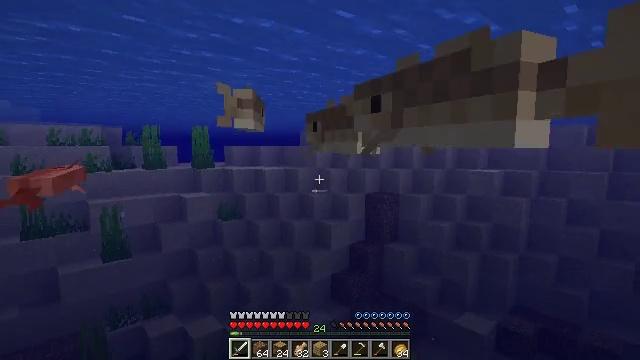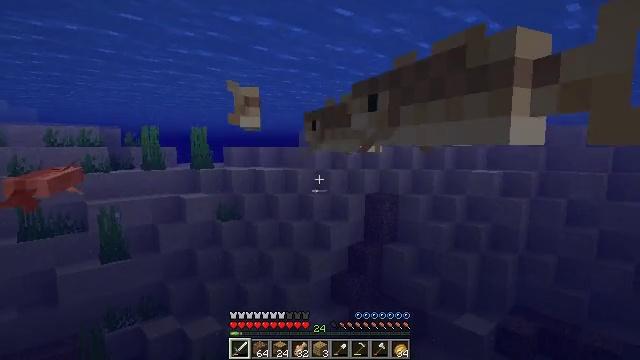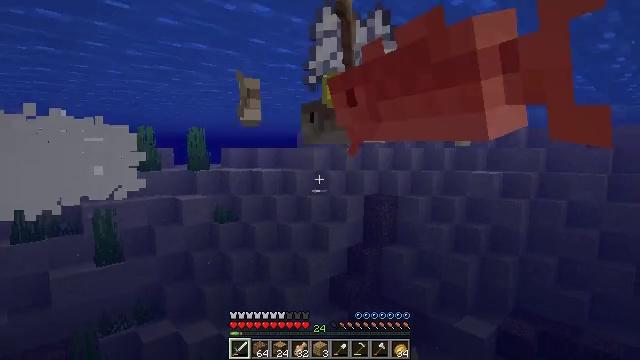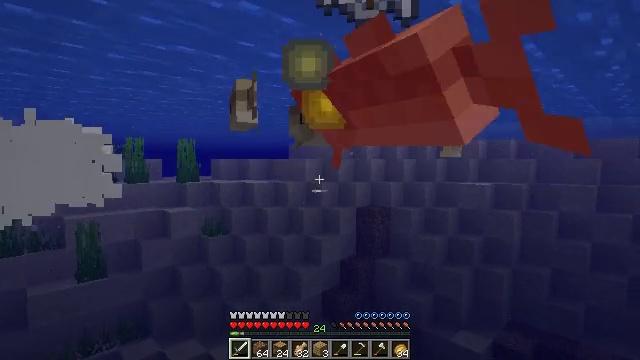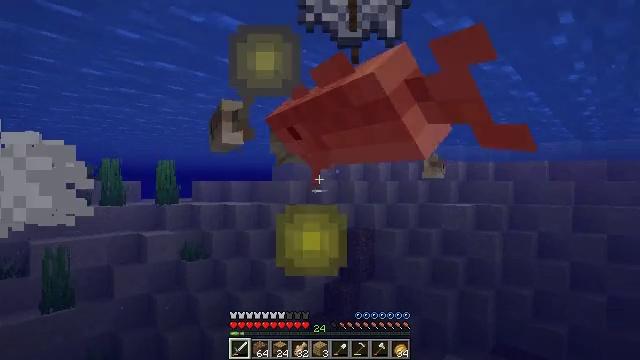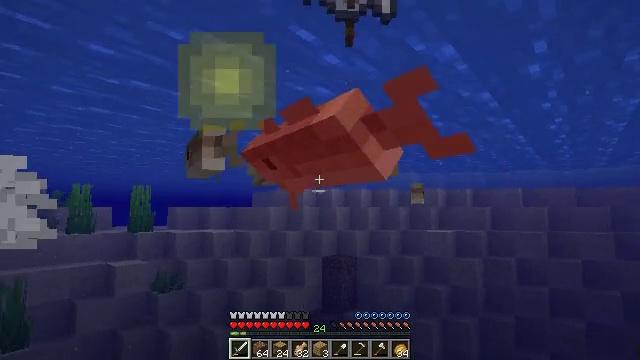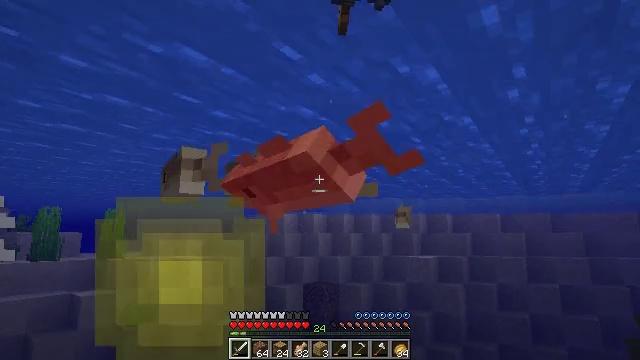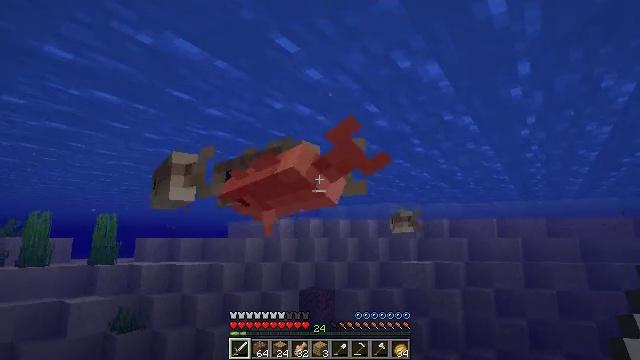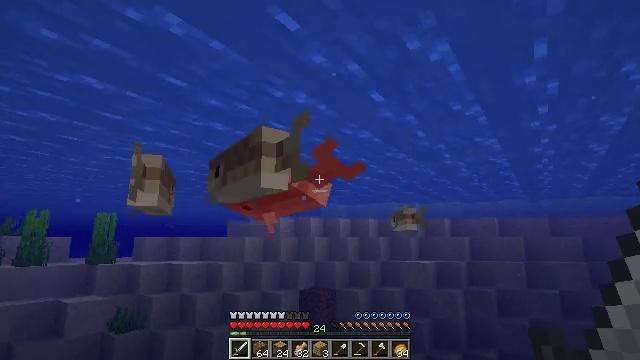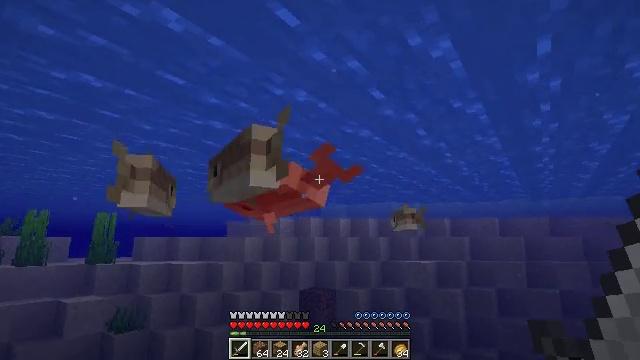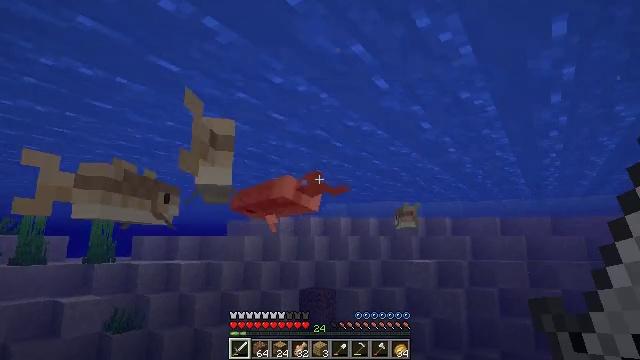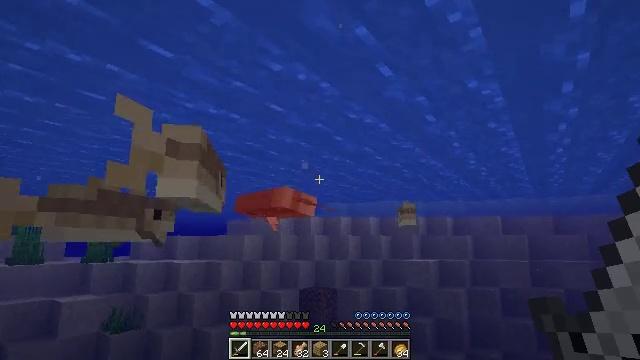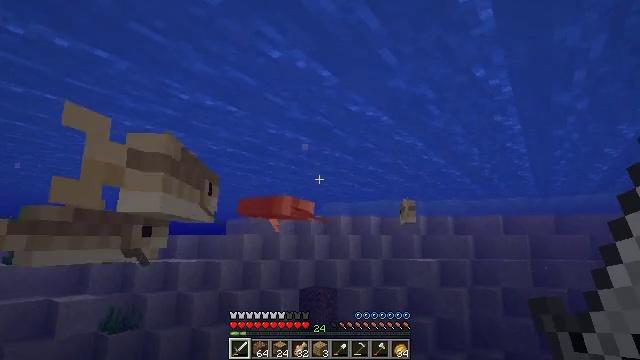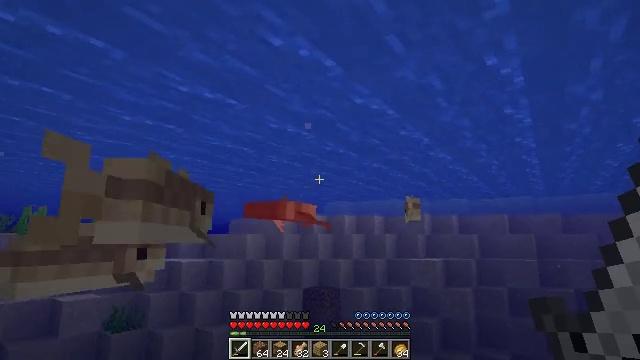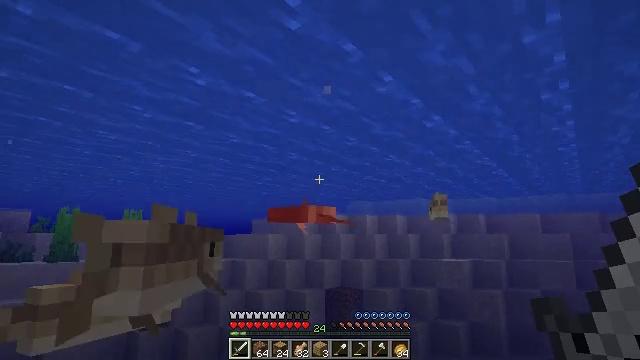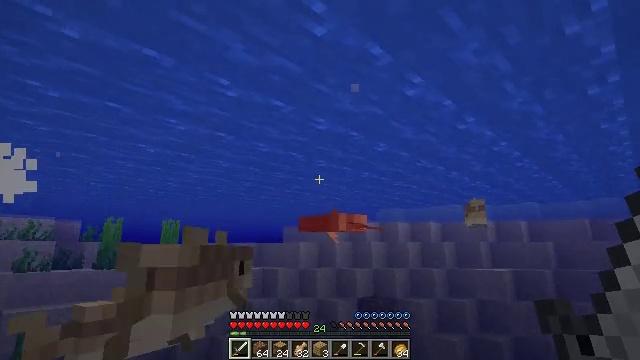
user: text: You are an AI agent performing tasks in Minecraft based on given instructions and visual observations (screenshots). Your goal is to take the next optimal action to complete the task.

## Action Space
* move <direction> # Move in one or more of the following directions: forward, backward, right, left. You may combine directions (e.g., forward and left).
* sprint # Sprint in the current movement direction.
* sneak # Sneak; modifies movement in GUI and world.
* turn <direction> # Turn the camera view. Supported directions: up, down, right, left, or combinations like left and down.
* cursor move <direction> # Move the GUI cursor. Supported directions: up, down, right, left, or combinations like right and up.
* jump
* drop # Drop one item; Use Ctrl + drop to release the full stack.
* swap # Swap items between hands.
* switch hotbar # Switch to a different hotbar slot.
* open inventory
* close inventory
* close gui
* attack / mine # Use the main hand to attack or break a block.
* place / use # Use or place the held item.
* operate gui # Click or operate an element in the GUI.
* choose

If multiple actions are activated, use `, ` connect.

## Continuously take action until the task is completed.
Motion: motion action
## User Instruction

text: Kill mobs in water.
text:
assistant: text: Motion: move forward
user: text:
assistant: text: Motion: move forward
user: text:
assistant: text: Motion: move forward, turn right and up
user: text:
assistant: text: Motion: move forward, turn right and up
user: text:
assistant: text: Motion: move forward, turn right and up
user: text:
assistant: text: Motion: move forward, turn right and up
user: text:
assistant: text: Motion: move forward, turn up
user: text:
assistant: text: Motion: move forward
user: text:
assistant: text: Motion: move forward
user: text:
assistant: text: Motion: move forward
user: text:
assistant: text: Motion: move forward
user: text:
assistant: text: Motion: move forward
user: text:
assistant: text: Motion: move forward
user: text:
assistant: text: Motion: move forward, turn left
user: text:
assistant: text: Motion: move forward, turn left and up
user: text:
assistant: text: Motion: move forward, turn left
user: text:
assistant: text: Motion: move forward
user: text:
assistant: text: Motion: move forward, turn left and down
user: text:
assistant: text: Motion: move forward, turn left and down
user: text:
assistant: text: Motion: move forward, turn left and down
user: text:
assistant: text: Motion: move forward, turn left and down
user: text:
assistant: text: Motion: move forward, turn down, attack / mine
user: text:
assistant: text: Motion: move forward, turn down, attack / mine
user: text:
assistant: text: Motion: move forward, attack / mine
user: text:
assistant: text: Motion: move forward
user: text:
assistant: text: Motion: move forward
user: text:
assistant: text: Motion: move forward
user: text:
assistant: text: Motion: move forward
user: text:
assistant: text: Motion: move forward, turn right and down
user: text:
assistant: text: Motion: move forward, turn down